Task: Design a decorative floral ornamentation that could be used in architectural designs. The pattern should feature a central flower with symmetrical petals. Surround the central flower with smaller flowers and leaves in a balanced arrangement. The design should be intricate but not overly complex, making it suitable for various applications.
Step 220:
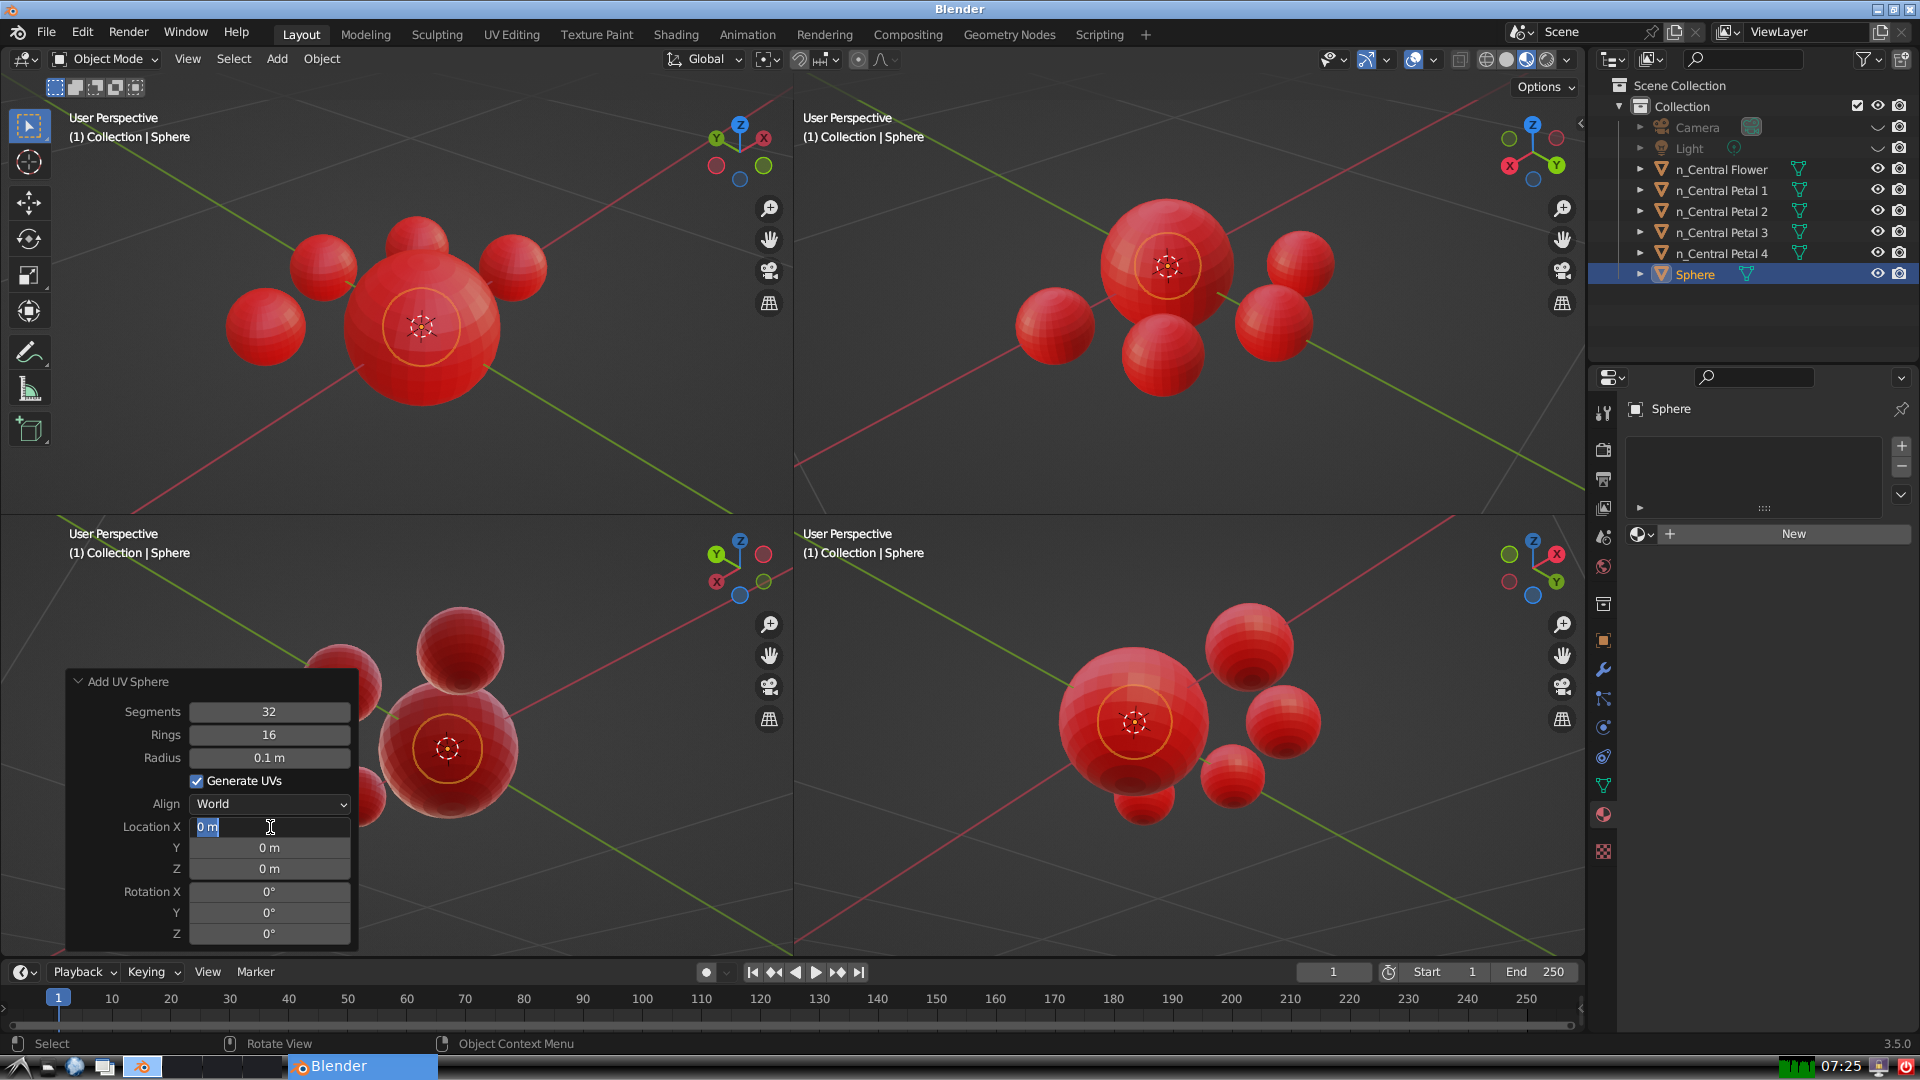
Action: input_text: -0.4